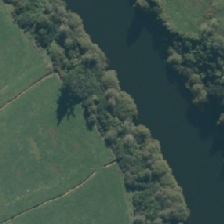
Land cover: broadleaved_indigenous_hardwood